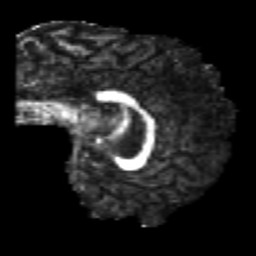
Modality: FA
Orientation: sagittal
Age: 21
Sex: male
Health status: healthy
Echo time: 0.074 s